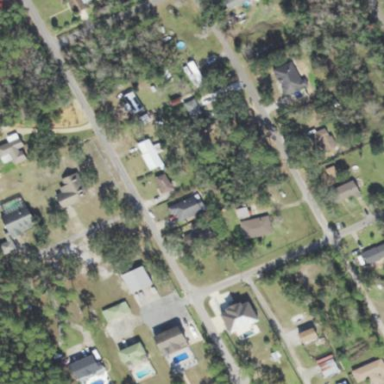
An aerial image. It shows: This residential area consists of single-family homes.